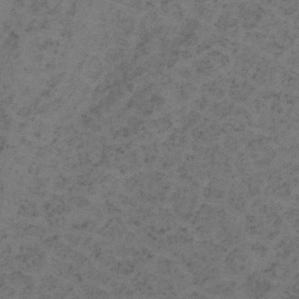
Label: frost